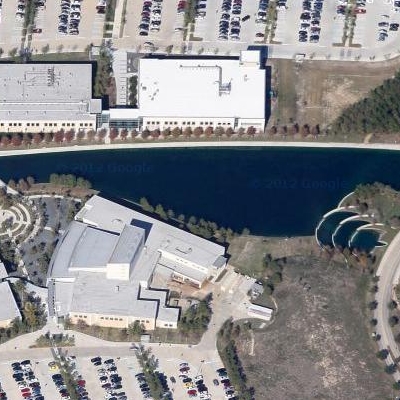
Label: RiverLake